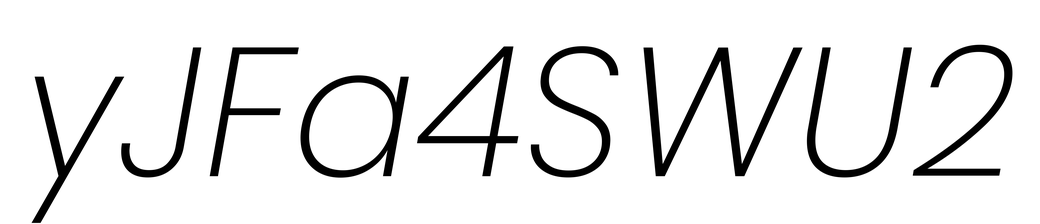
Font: Poppins-ExtraLightItalic